Aerial crown-view tile of a tropical tree (Barro Colorado Island, Panama), acquired 20240611:
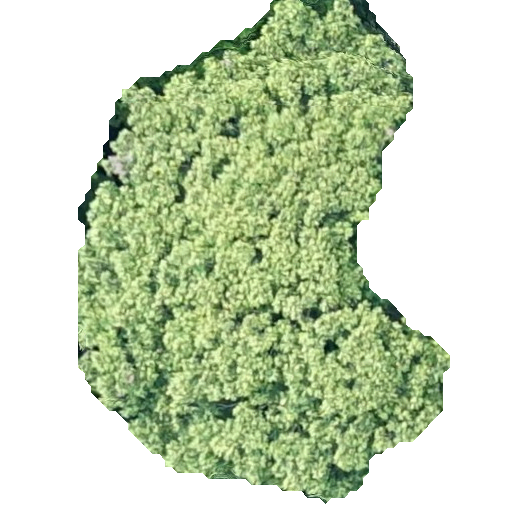
Species: Dipteryx oleifera
GBIF accepted scientific name: Dipteryx oleifera
Crown area: 207.854 m²